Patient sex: F
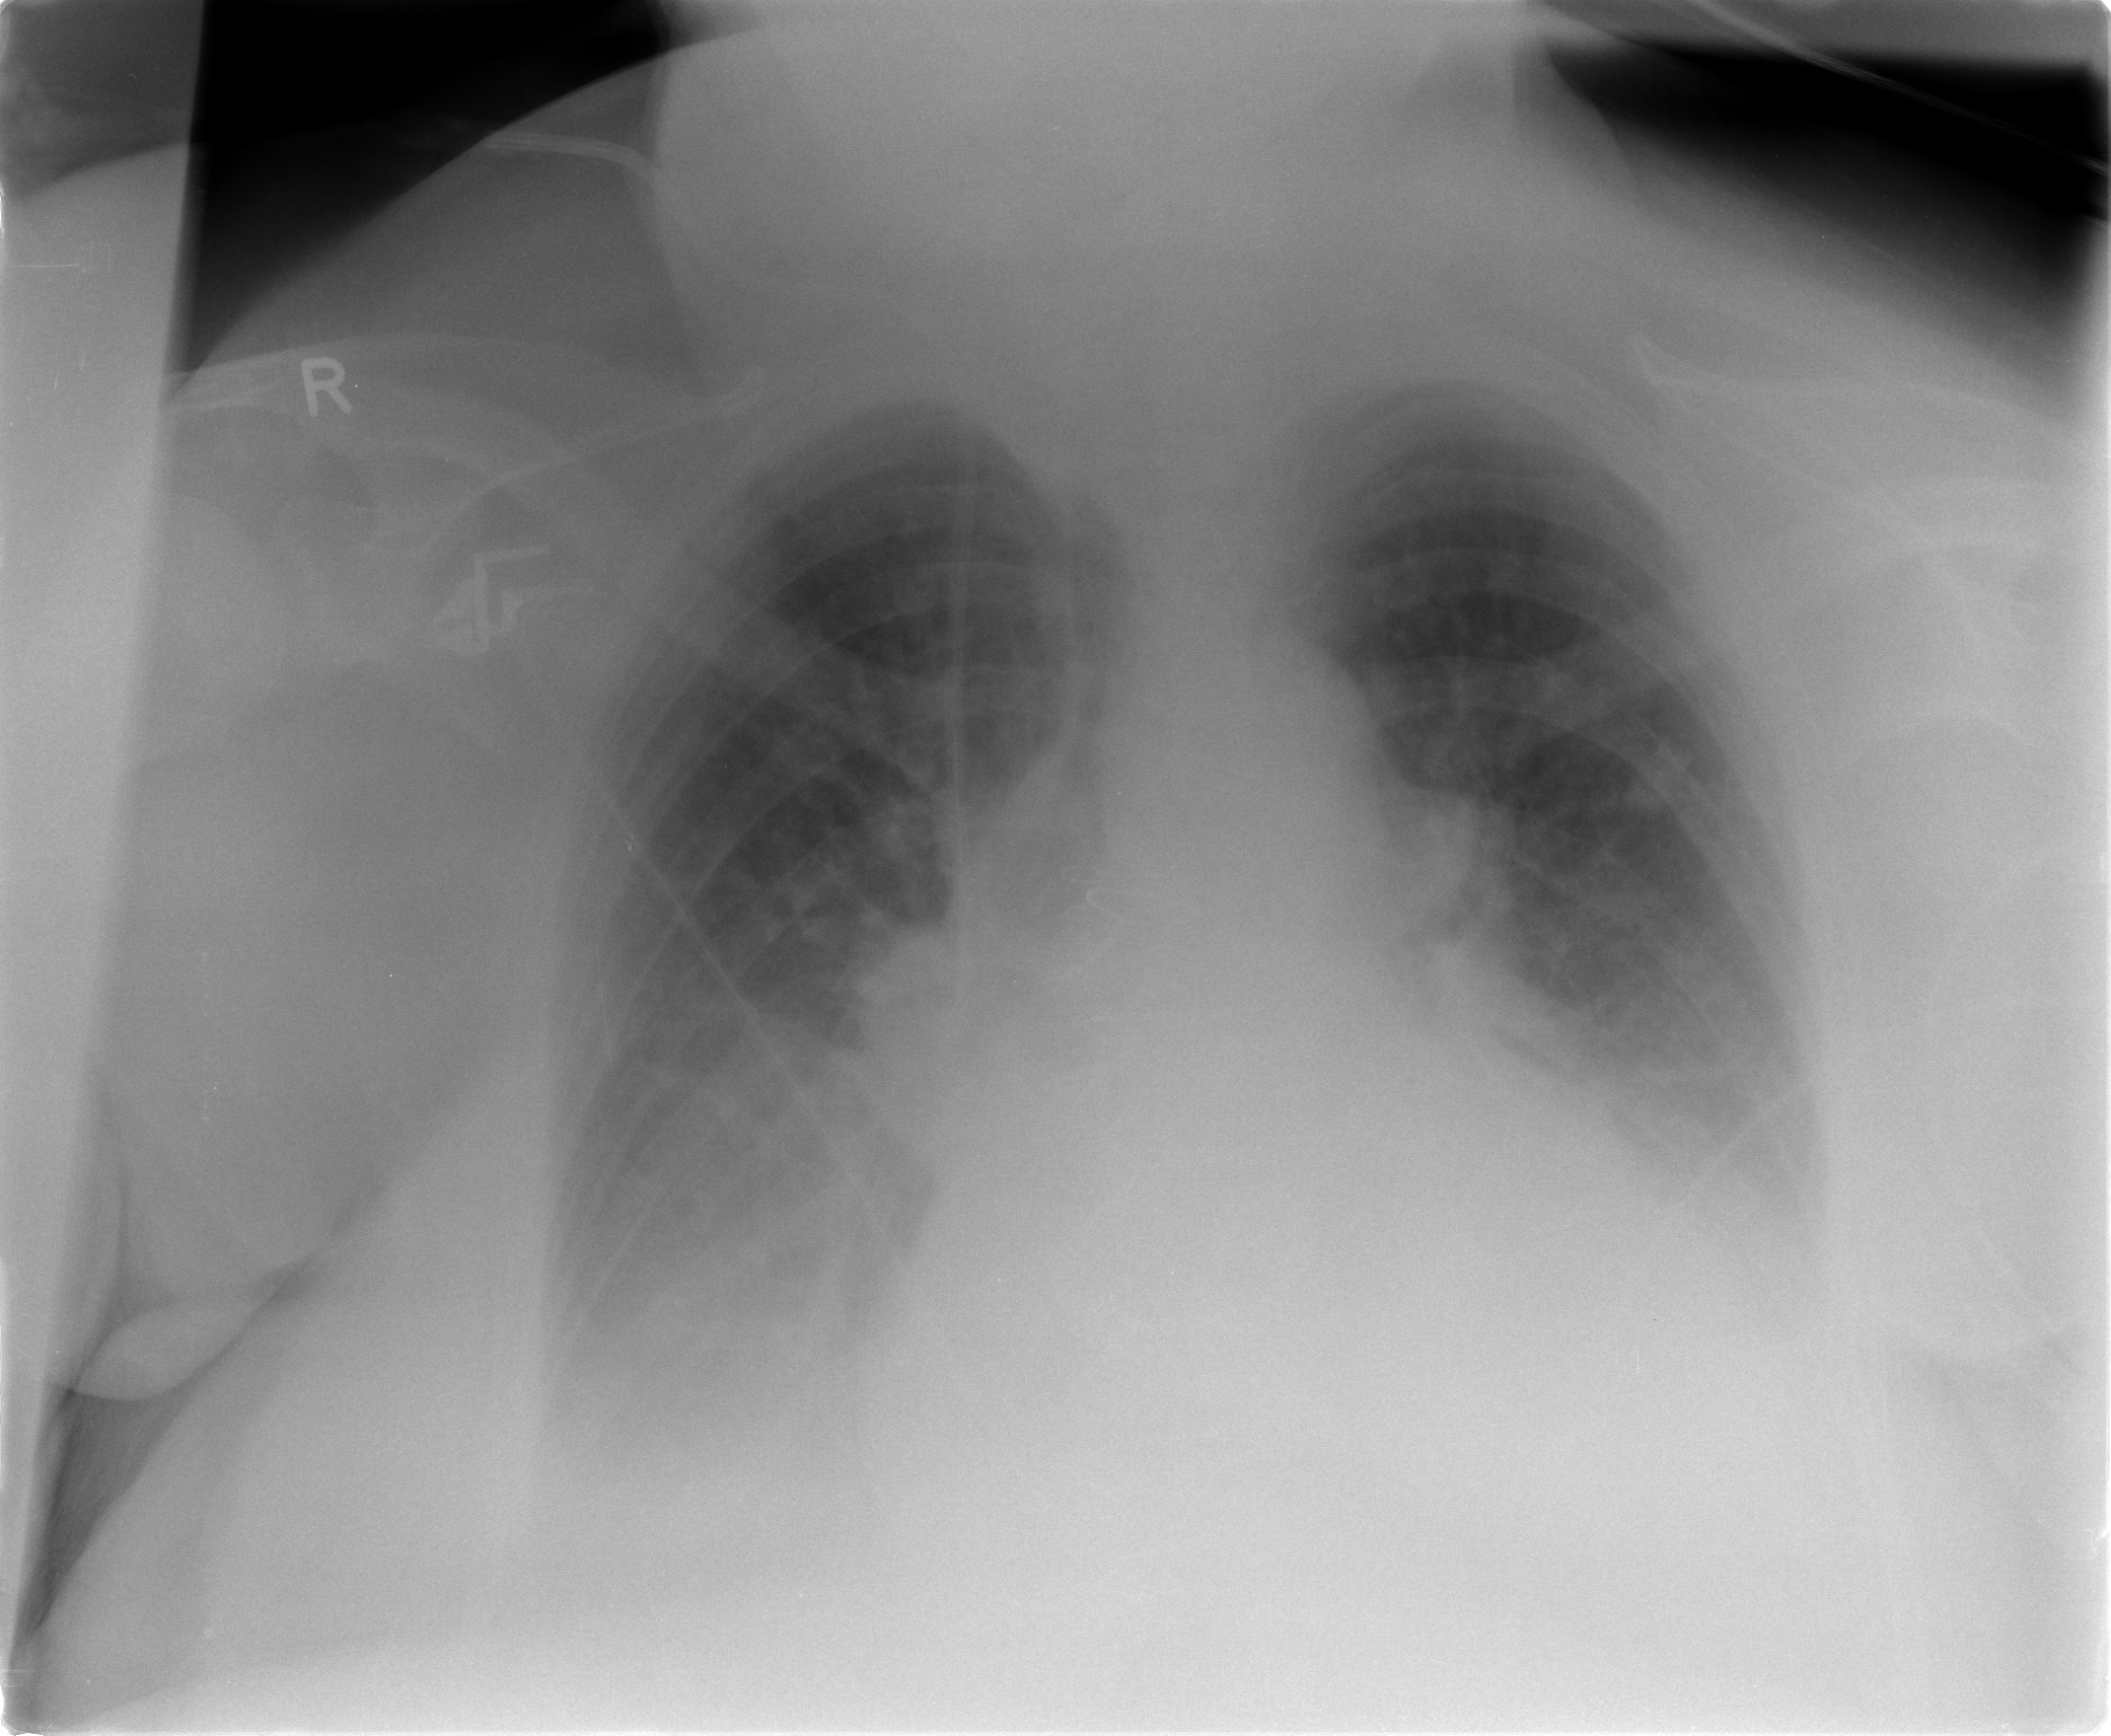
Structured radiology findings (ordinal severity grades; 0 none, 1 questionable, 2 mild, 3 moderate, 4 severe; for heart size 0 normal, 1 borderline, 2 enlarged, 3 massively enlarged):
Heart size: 2
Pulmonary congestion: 3
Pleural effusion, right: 2
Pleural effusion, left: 2
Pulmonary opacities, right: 2
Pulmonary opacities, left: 2
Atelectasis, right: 2
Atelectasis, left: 2